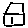
Label: house